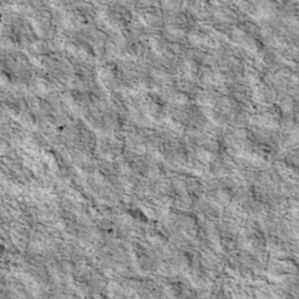
Label: non_frost